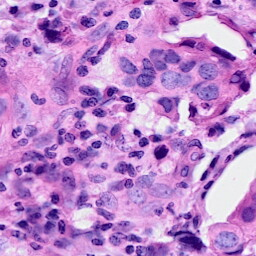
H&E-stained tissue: Breast